Aerial crown-view tile of a tropical tree (Barro Colorado Island, Panama), acquired 20250124:
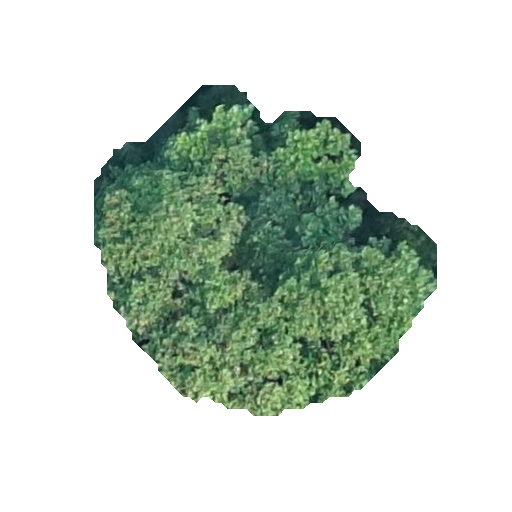
Species: Hieronyma alchorneoides
GBIF accepted scientific name: Hieronyma alchorneoides
Crown area: 116.455 m²